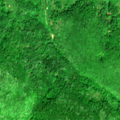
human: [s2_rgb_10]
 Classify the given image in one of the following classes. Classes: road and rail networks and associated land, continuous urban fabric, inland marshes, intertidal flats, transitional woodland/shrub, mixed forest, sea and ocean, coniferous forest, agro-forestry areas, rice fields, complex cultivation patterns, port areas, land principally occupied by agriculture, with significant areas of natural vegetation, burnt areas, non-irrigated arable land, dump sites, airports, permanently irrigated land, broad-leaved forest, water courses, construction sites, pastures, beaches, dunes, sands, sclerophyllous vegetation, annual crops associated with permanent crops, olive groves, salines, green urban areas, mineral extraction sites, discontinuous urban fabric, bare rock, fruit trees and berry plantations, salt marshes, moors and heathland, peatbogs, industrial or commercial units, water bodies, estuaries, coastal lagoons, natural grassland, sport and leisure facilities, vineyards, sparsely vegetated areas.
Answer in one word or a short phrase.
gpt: broad-leaved forest